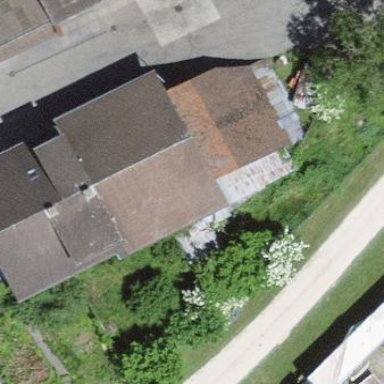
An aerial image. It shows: Farm building.